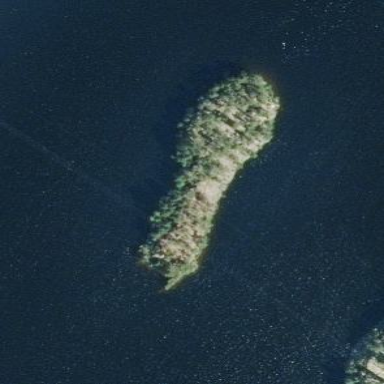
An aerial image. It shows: Islet covered with woodland.